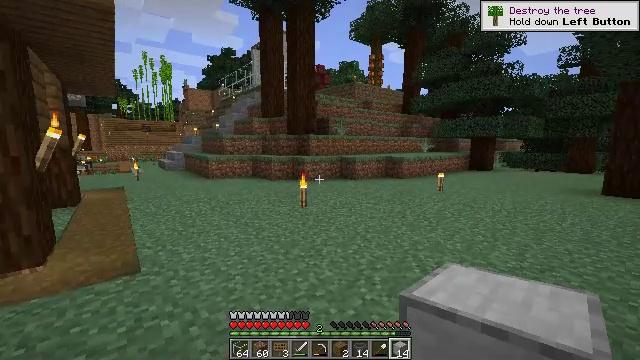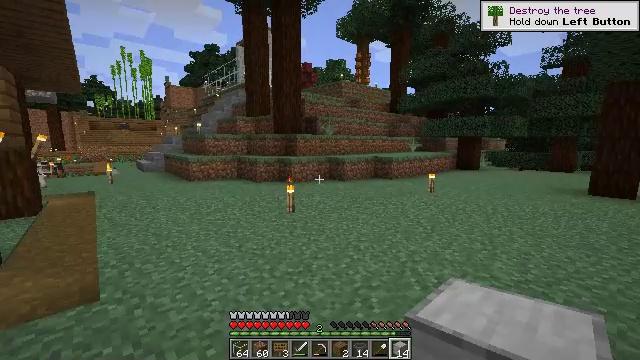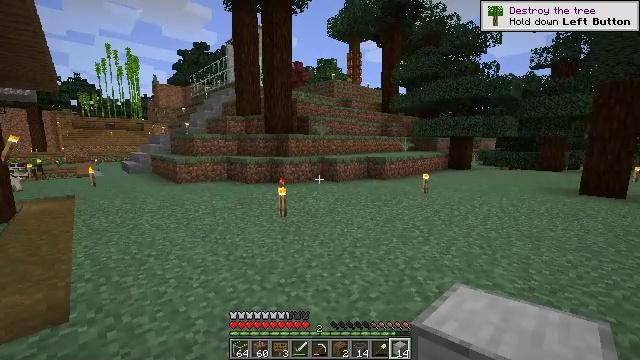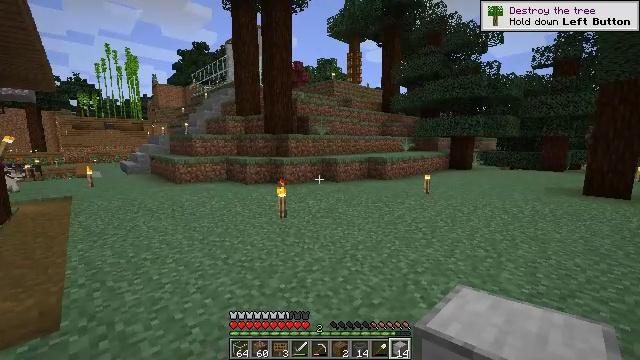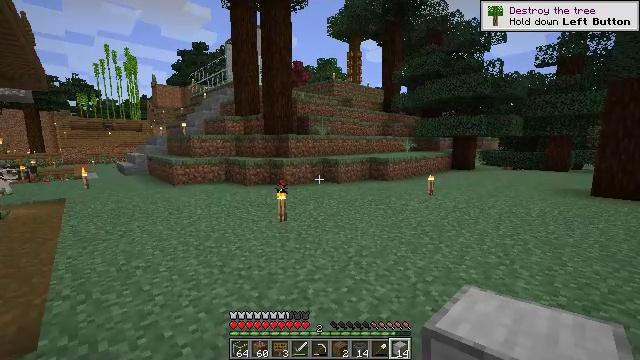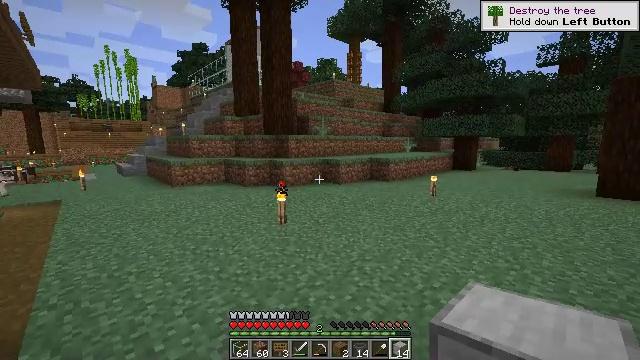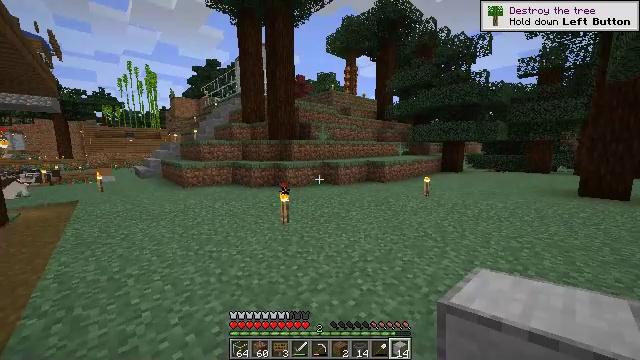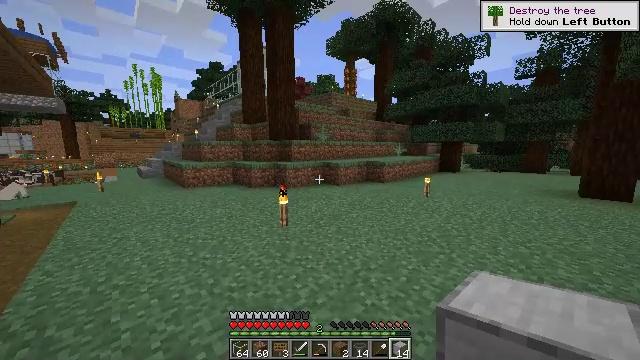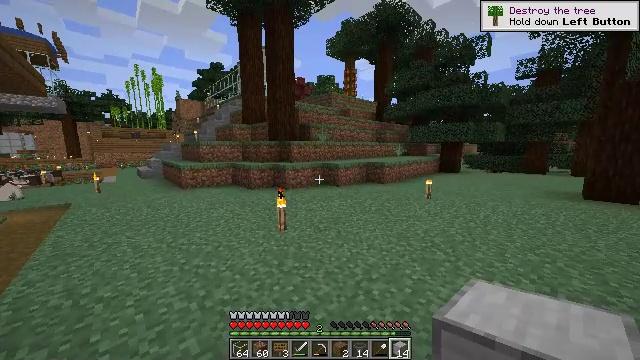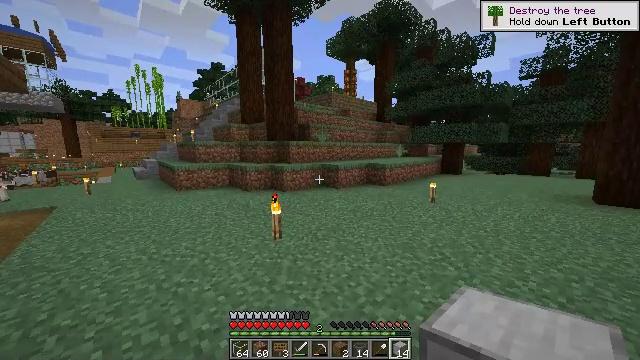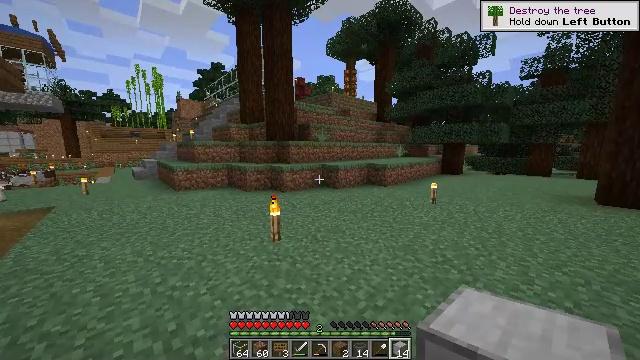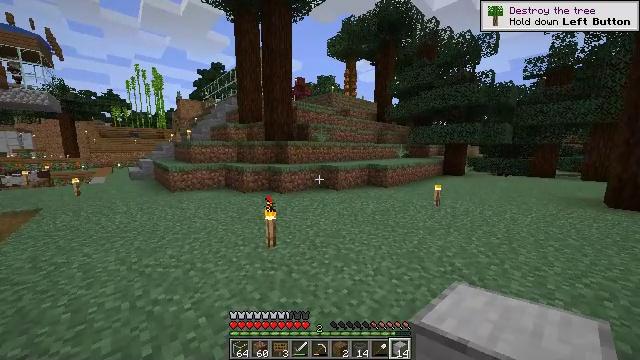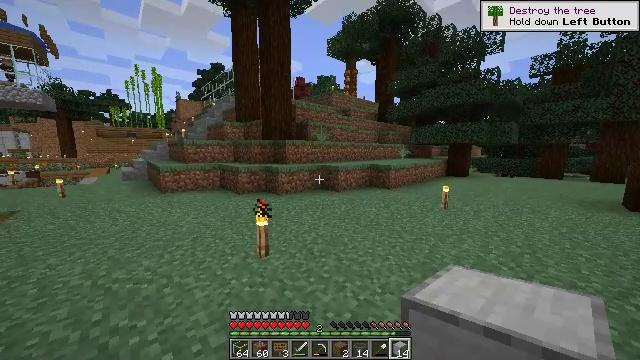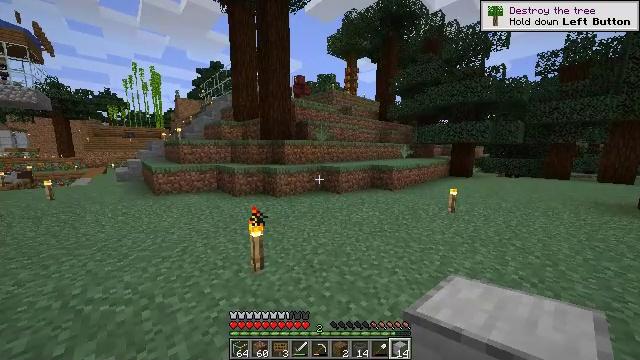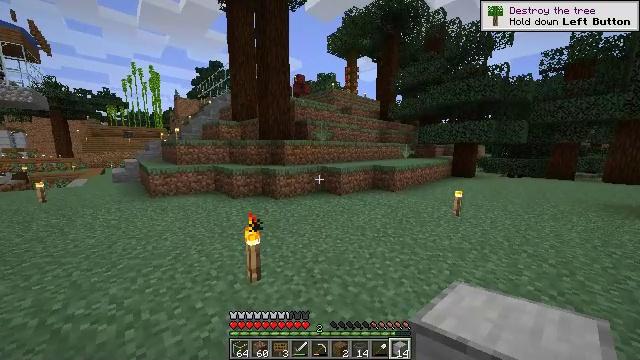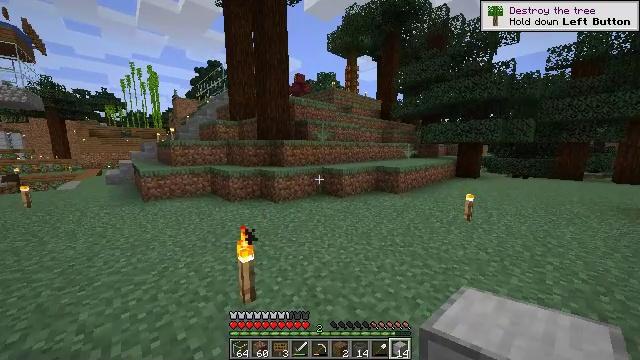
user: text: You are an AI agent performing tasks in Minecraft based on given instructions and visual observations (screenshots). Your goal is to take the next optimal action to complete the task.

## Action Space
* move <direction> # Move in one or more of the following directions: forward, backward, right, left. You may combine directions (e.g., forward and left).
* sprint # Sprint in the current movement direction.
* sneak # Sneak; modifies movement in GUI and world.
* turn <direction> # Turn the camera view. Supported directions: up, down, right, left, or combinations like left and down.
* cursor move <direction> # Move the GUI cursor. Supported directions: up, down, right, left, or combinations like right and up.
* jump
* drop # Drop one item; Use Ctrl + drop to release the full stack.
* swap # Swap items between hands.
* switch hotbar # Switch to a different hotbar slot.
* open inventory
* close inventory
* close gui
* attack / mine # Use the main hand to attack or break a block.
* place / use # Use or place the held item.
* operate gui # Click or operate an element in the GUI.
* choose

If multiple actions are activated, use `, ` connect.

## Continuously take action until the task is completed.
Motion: motion action
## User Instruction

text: Get smooth stone for building.
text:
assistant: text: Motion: move forward, turn right
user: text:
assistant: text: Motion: move forward, turn right
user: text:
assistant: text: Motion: move forward
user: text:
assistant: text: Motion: move forward, sprint
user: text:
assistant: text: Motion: move forward, sprint
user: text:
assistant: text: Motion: move forward, sprint
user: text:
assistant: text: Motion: move forward, sprint
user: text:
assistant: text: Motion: move forward, sprint
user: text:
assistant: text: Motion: move forward, sprint
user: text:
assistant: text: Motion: move forward
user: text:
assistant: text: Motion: move forward
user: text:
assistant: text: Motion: move forward
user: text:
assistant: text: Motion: move forward
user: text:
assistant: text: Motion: move forward
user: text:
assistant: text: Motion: move forward
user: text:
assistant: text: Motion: move forward
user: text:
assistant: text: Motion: move forward
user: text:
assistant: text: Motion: move forward, turn left
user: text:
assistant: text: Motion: move forward and move right, turn left
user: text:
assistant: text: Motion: move forward and move right, turn left
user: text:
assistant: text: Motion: move forward and move right, turn left
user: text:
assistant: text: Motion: move forward and move right, turn left
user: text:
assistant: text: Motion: move forward and move right, sprint, turn left
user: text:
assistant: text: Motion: move forward and move right, sprint, turn left
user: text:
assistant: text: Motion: move forward and move right, sprint, turn left
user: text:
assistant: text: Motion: move forward and move right, sprint, turn left
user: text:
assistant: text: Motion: move forward and move right, sprint, turn left
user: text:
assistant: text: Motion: move forward, turn left
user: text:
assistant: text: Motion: move forward, turn left
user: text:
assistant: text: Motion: move forward, turn left